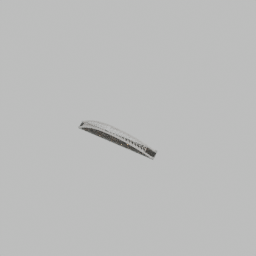
Label: architecture